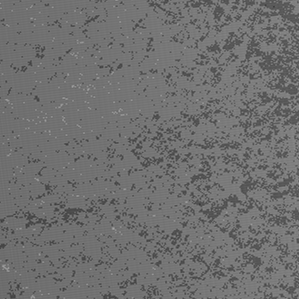
Label: frost